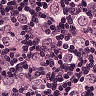
Metastatic tissue present: yes